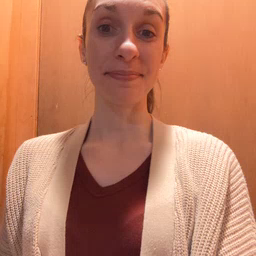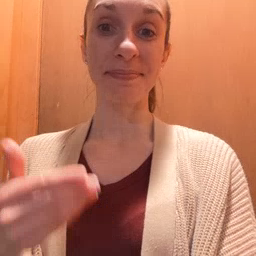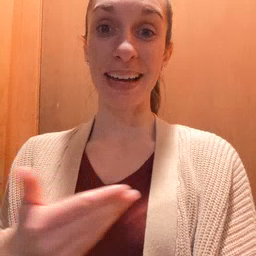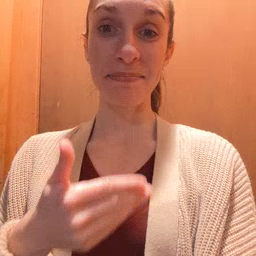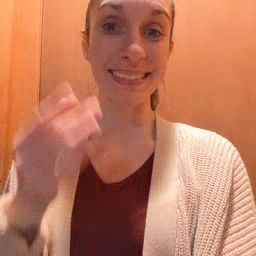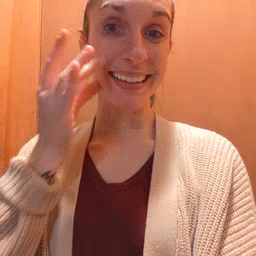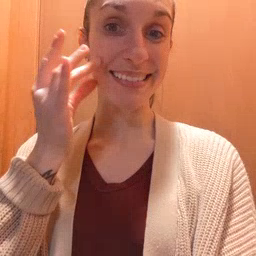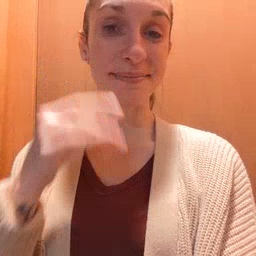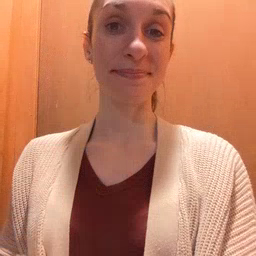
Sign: kitty